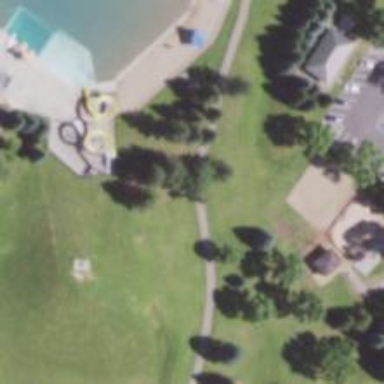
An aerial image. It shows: Disc golf hole.